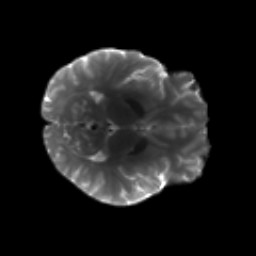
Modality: T2w
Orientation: axial
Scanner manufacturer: siemens
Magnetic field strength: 3 T
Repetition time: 4.16 s
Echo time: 0.0806 s